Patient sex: M
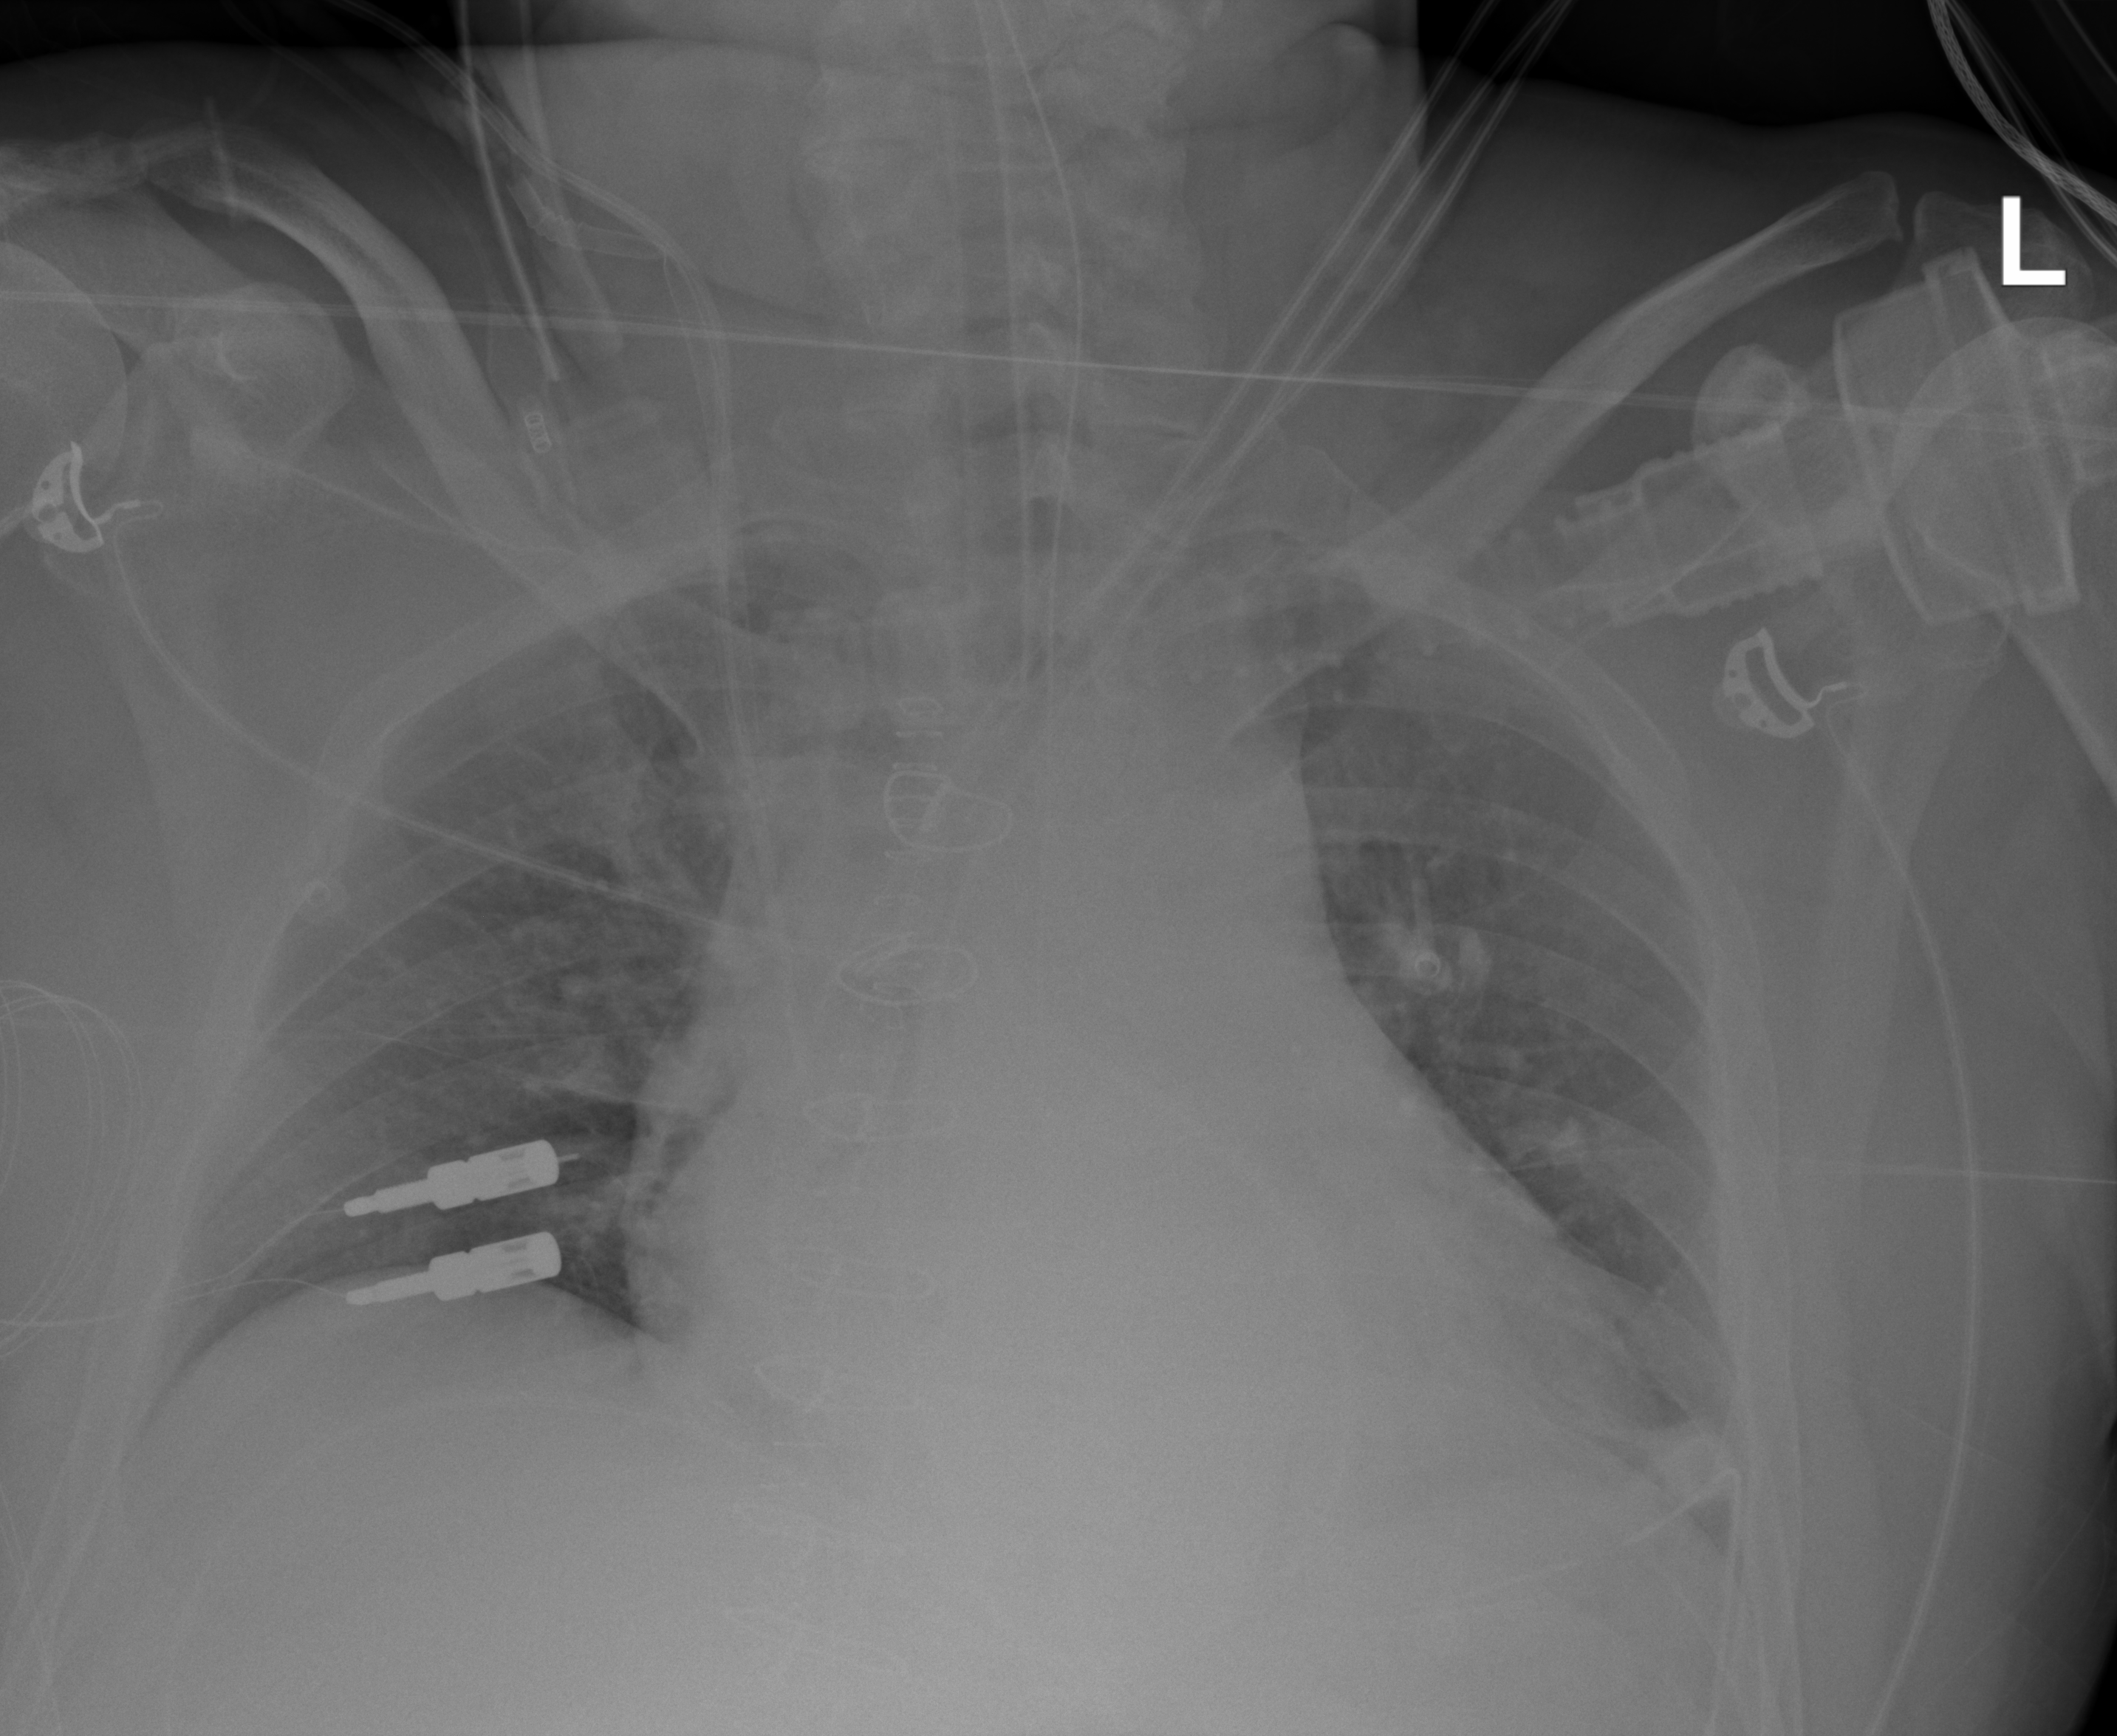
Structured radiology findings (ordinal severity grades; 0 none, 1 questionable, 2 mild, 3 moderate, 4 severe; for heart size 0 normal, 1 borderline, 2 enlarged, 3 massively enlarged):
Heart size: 2
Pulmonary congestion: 0
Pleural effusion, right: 0
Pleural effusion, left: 1
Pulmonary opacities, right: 0
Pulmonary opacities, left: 0
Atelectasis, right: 1
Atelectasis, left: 2